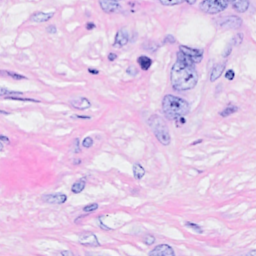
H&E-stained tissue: Breast